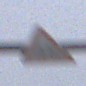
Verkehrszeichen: RadverkehrLinks
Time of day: MorningAfternoon
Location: Outdoor (Suburban)
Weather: Overcast
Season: NotSpecified
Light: Natural